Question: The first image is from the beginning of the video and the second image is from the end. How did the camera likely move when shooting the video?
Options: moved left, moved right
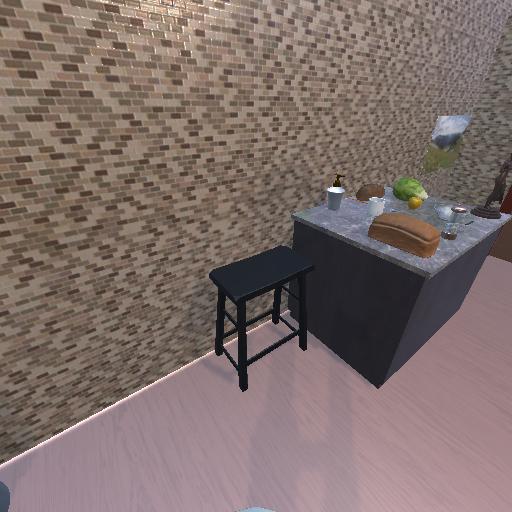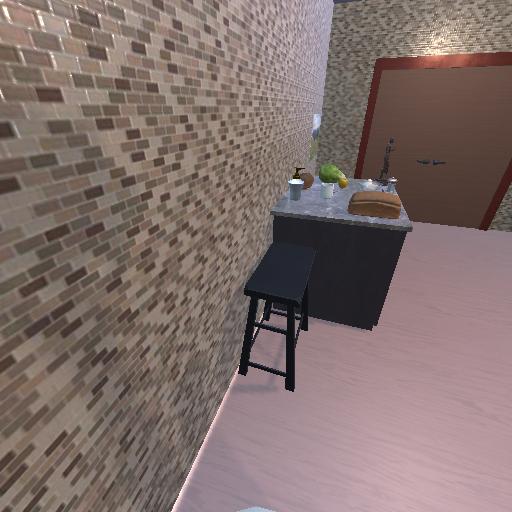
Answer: moved left